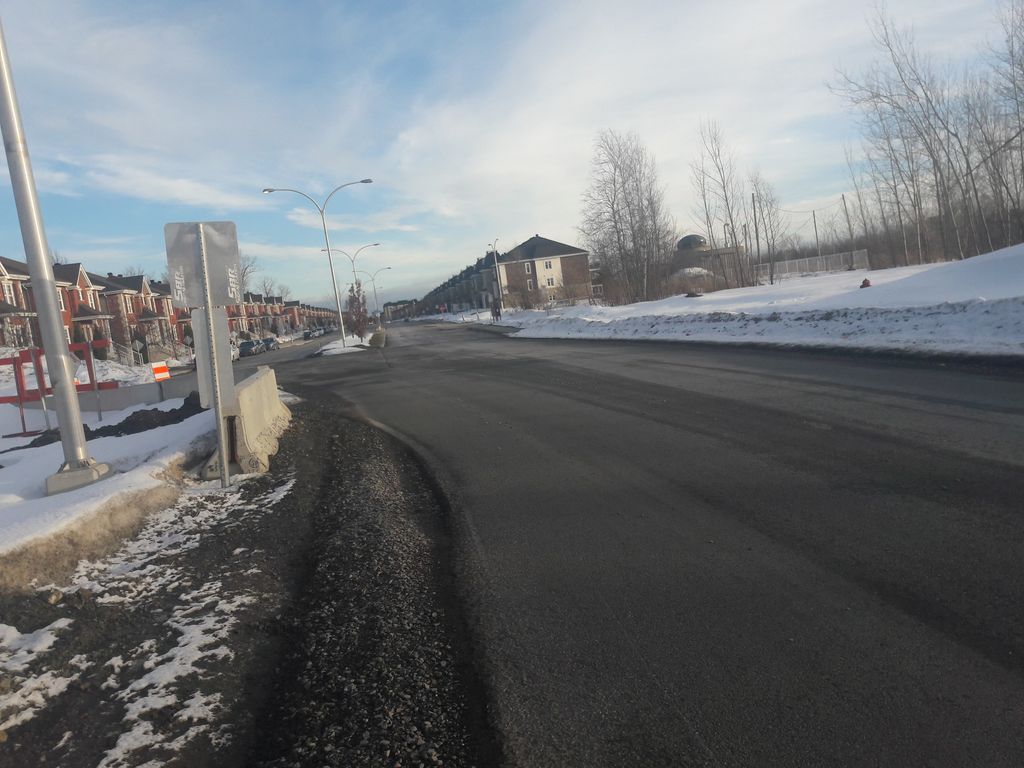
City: montreal